Field crop: tomato
Growth stage: 2
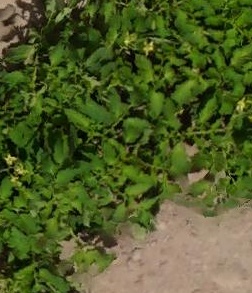
Species: tomato